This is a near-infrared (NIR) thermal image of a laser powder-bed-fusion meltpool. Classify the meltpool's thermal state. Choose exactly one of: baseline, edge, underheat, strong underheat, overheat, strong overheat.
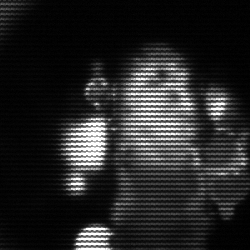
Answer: strong underheat